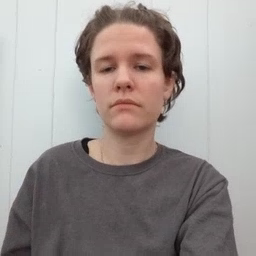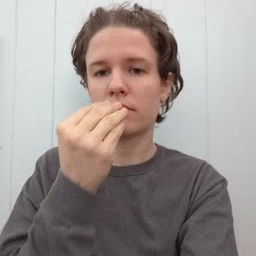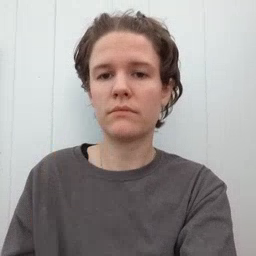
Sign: food